Field crop: maize
Growth stage: 2
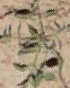
Species: atriplex